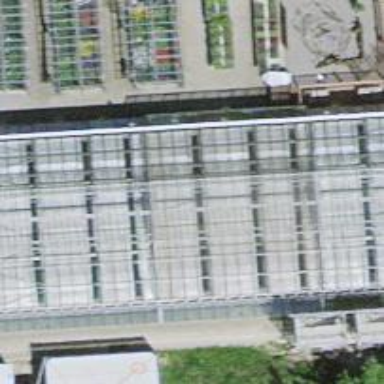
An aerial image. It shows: Greenhouse.